Field crop: tomato
Growth stage: 1
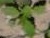
Species: solanum